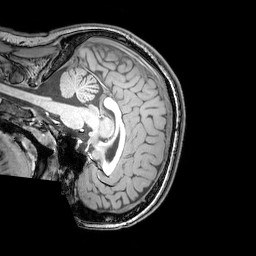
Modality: T1w
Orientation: sagittal
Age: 22
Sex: female
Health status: healthy
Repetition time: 0.081 s
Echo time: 0.037 s